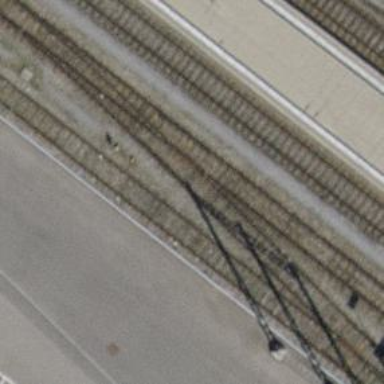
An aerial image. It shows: Single-track railway siding with electrified contact lines.